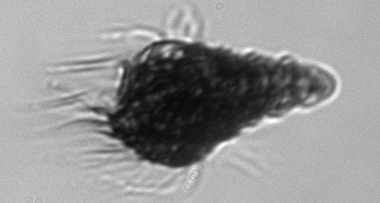
Label: Laboea_strobila